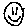
Label: smiley face